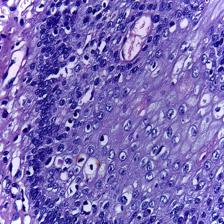
Diagnosis: Normal